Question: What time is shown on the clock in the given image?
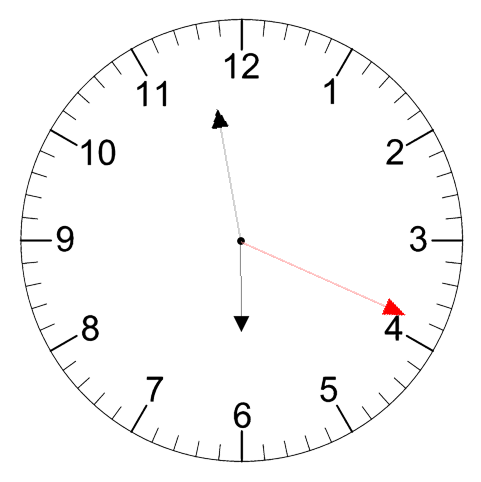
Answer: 05:58:19